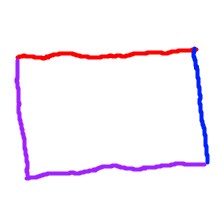
Shape: rectangle